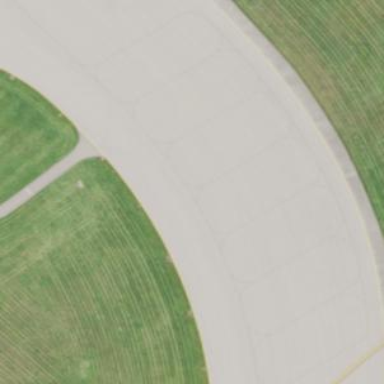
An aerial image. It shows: Apron at the airport with concrete surface.